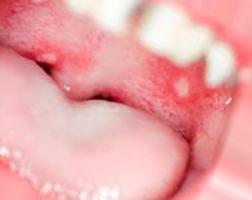
Condition: Mouth Ulcer